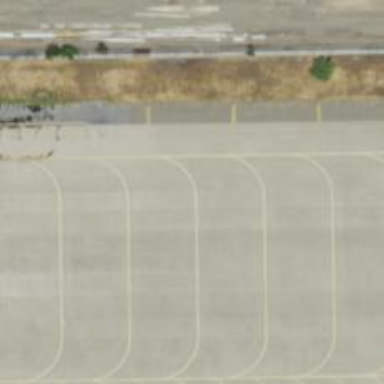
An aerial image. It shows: View of taxiway at the airport.